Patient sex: M
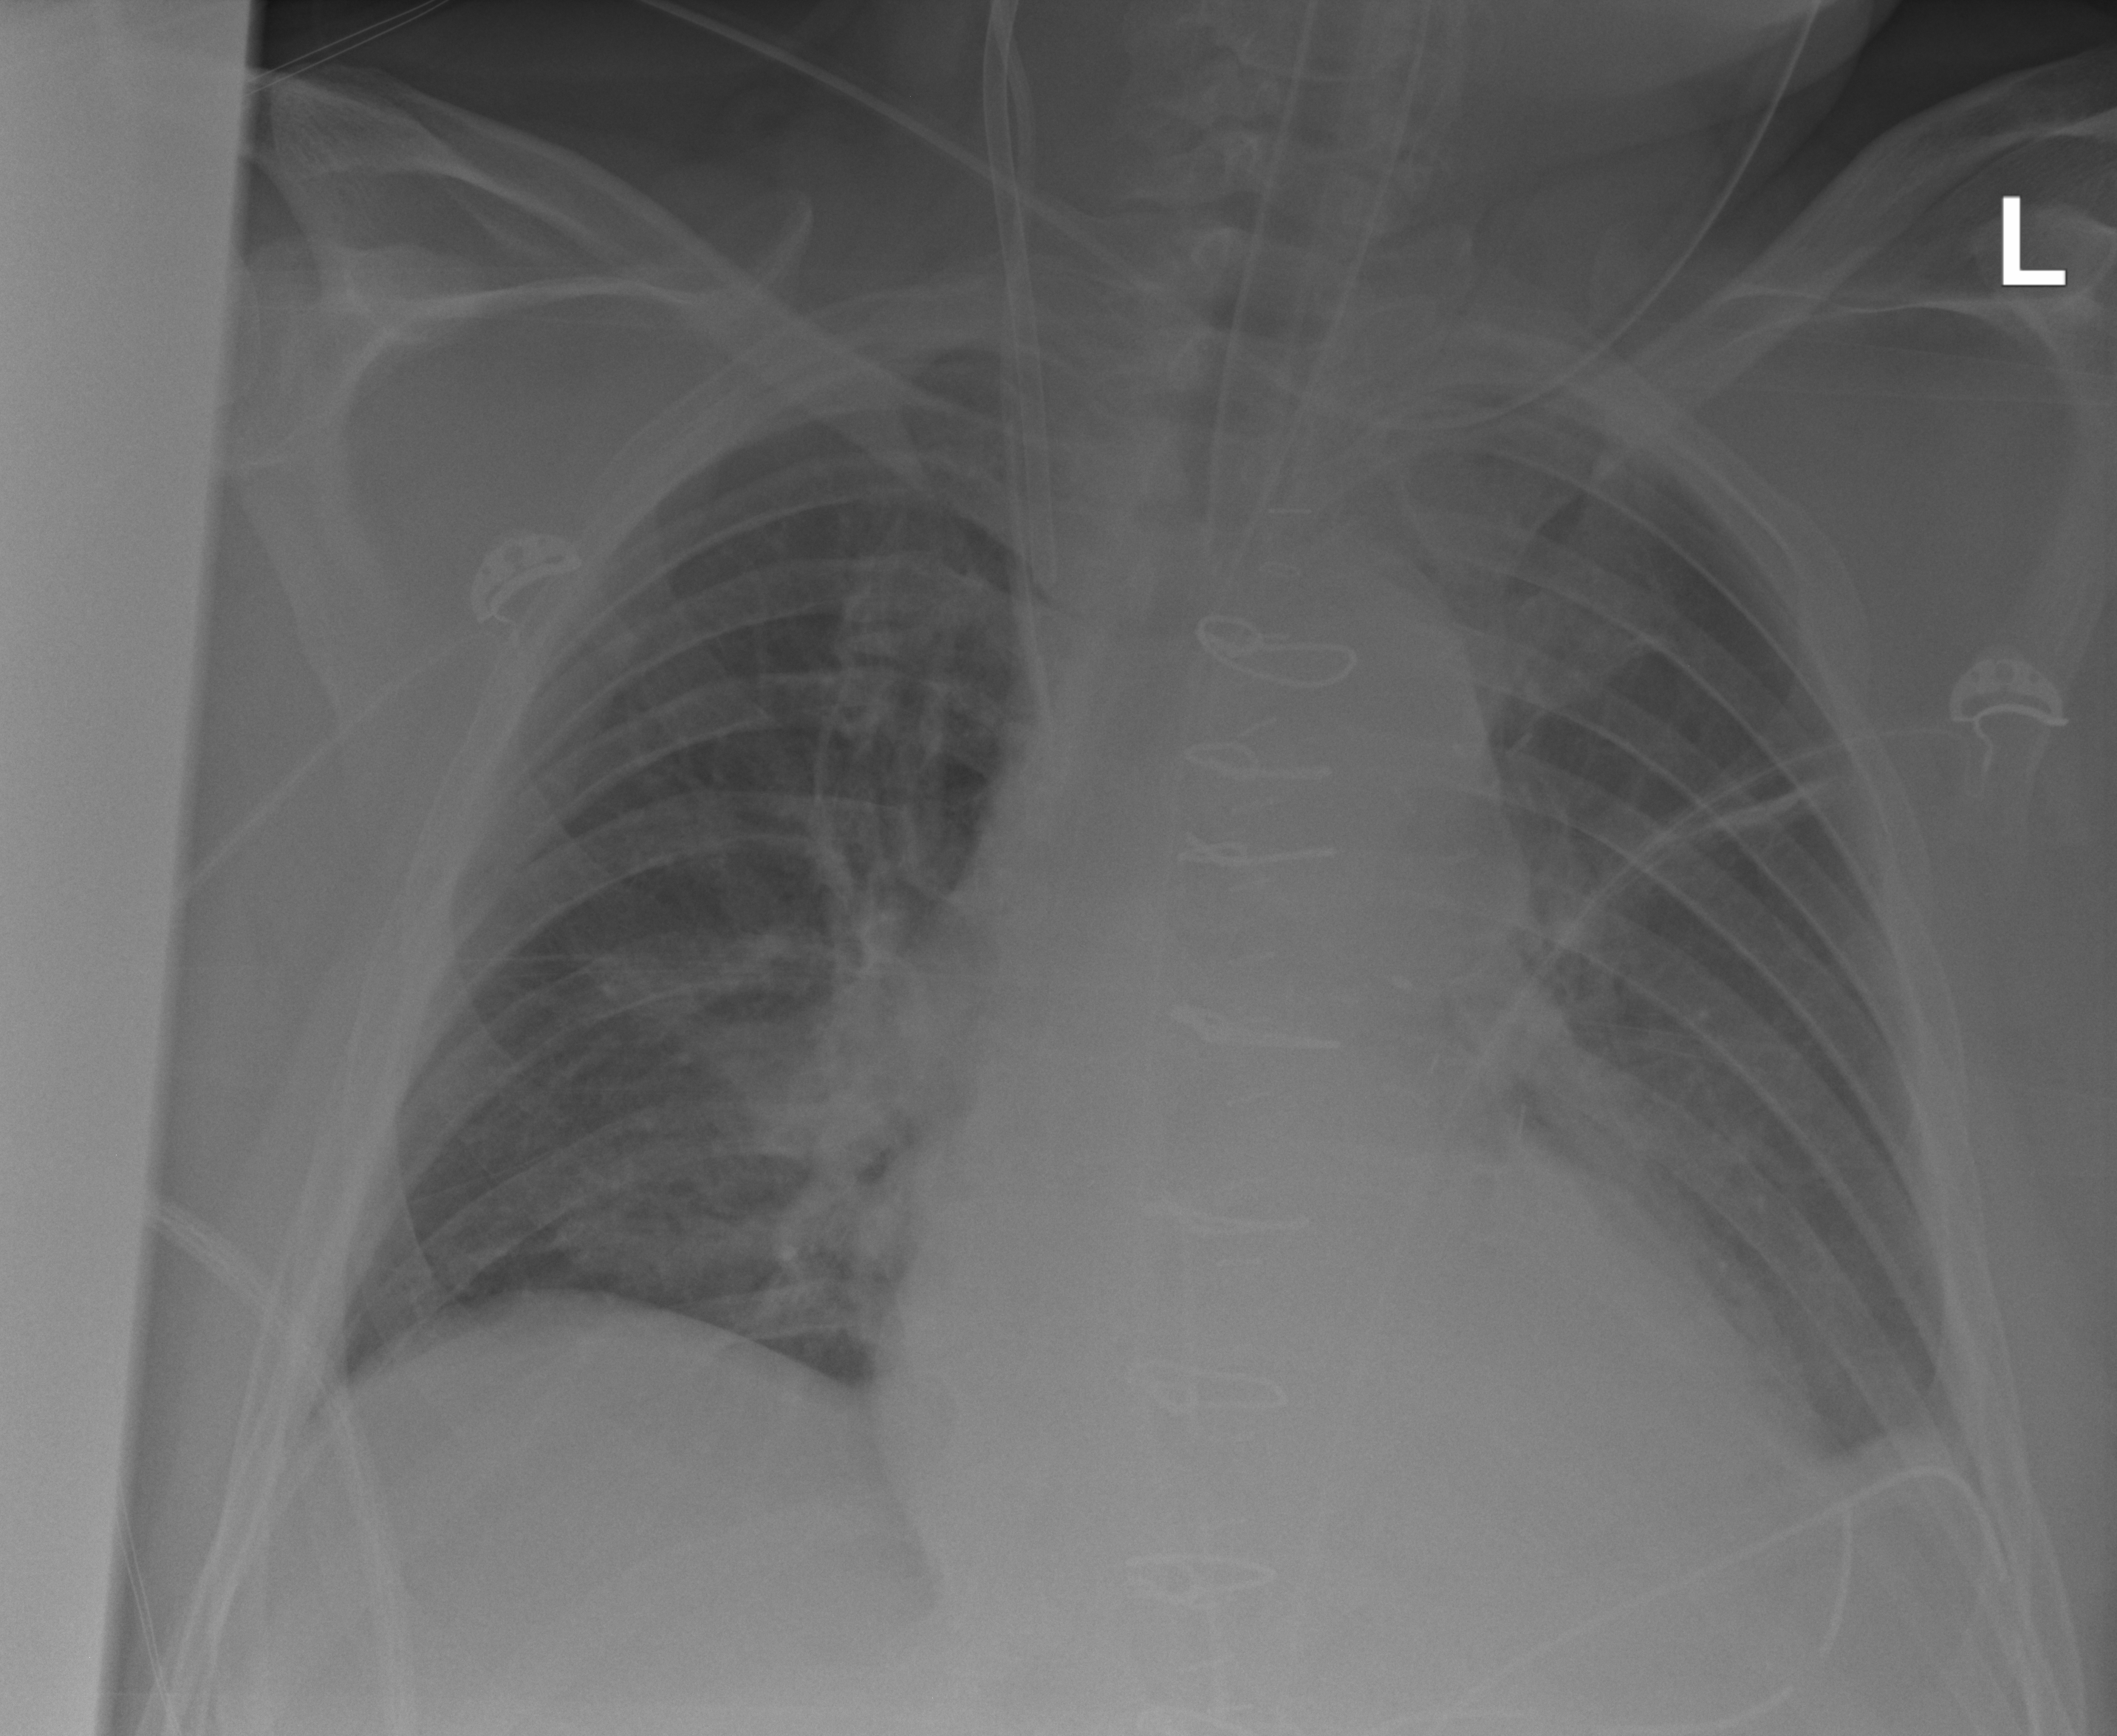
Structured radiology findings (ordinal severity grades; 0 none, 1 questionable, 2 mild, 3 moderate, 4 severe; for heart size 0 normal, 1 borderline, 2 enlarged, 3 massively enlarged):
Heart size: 2
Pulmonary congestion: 2
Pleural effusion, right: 0
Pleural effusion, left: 2
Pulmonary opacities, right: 0
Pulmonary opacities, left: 0
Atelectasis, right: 0
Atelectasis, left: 2